Aerial crown-view tile of a tropical tree (Barro Colorado Island, Panama), acquired 20240813:
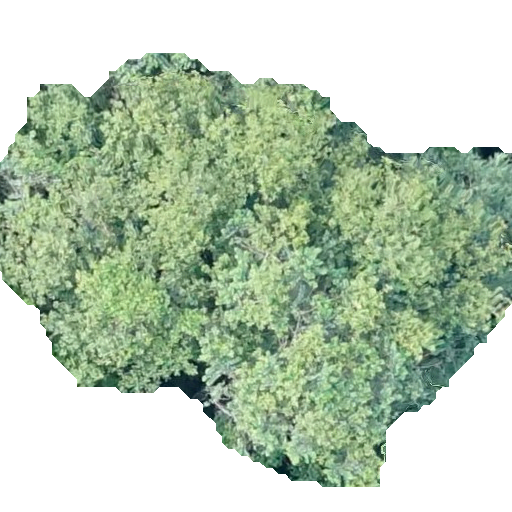
Species: Hieronyma alchorneoides
GBIF accepted scientific name: Hieronyma alchorneoides
Crown area: 237.868 m²